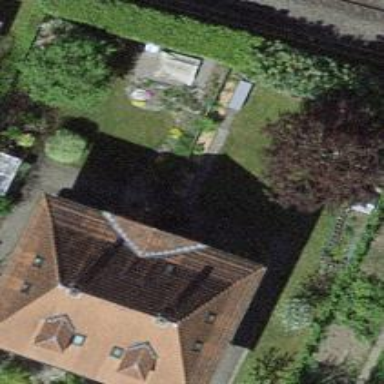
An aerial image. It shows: Semidetached house with hipped roof covered in maroon roof tiles.